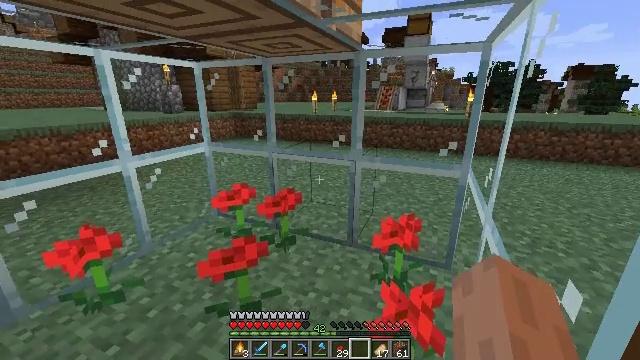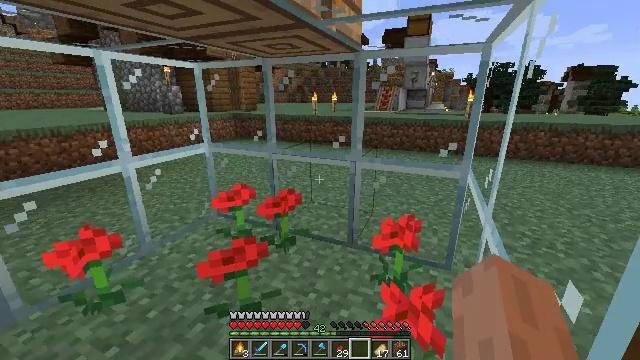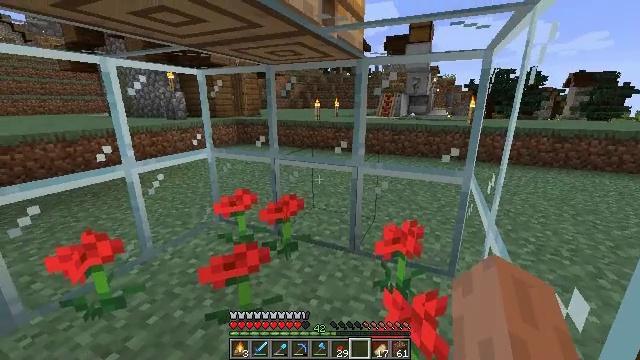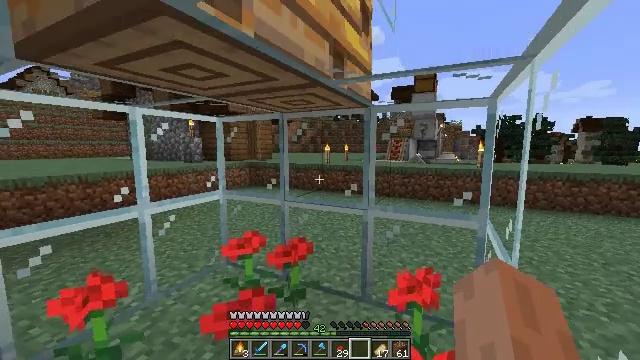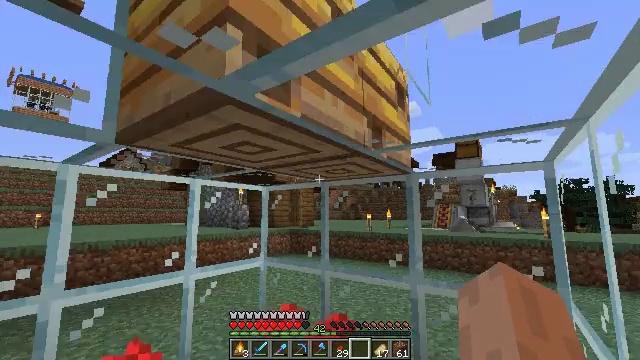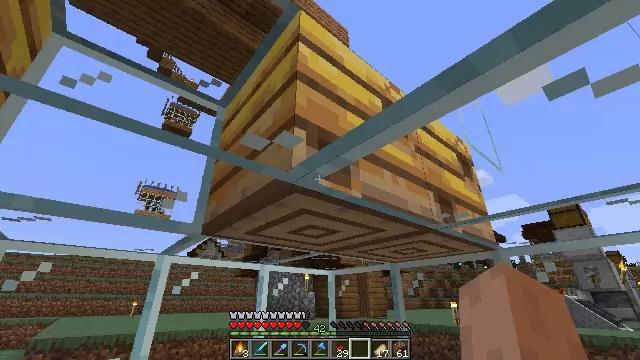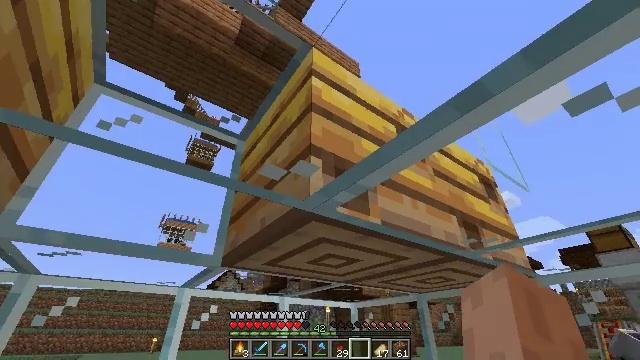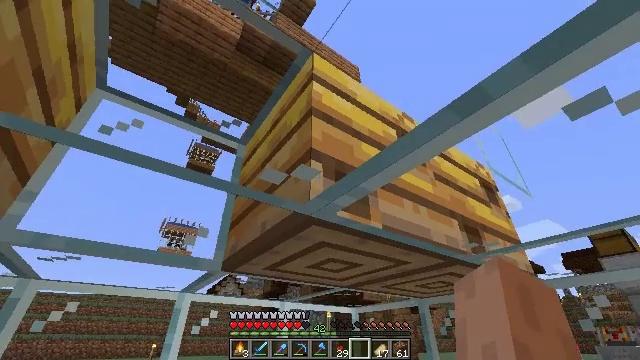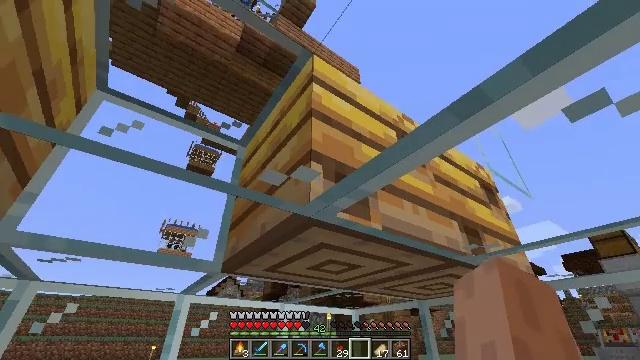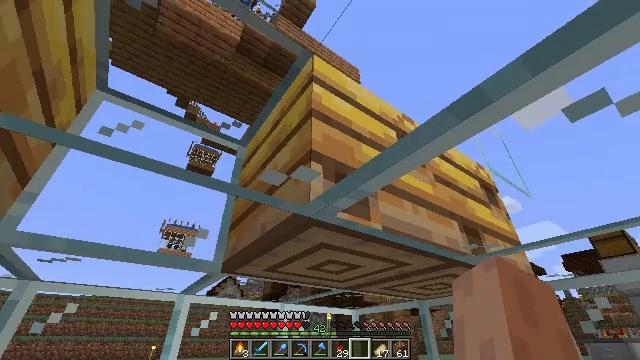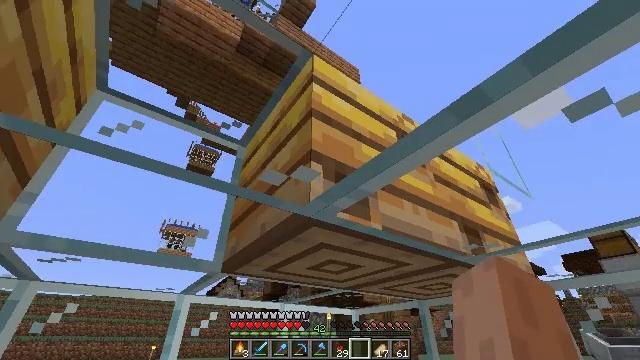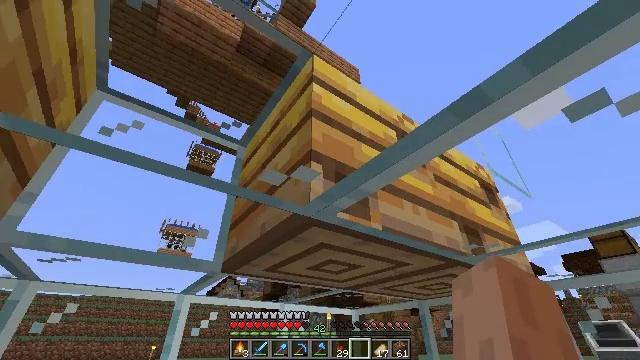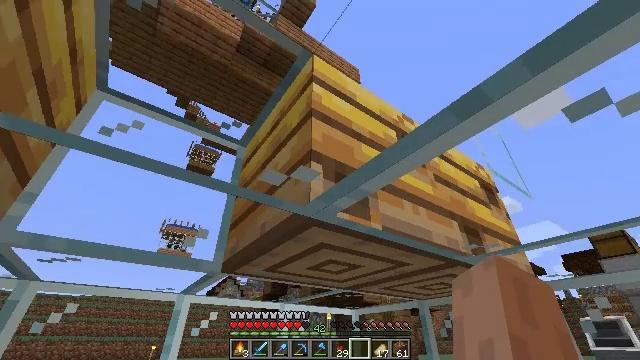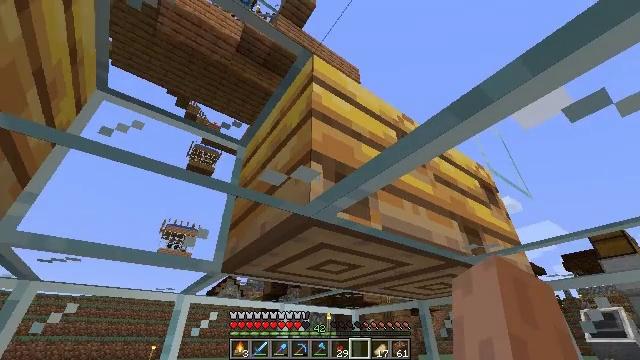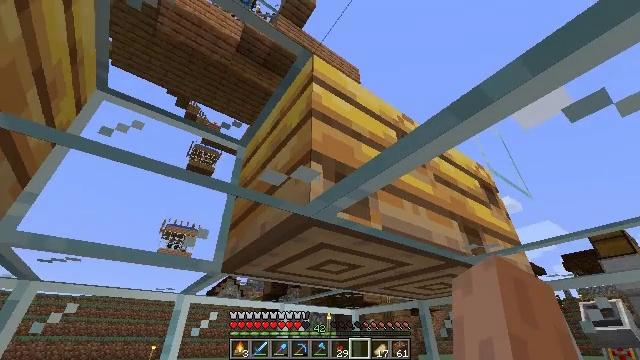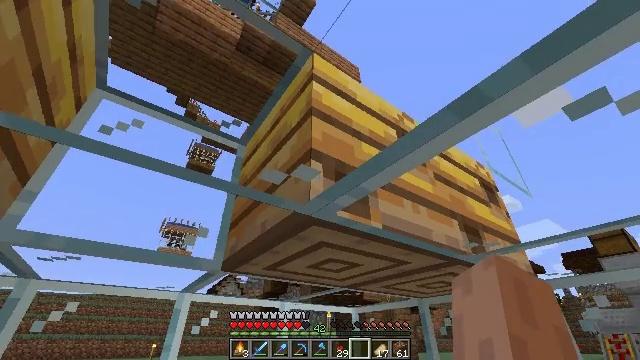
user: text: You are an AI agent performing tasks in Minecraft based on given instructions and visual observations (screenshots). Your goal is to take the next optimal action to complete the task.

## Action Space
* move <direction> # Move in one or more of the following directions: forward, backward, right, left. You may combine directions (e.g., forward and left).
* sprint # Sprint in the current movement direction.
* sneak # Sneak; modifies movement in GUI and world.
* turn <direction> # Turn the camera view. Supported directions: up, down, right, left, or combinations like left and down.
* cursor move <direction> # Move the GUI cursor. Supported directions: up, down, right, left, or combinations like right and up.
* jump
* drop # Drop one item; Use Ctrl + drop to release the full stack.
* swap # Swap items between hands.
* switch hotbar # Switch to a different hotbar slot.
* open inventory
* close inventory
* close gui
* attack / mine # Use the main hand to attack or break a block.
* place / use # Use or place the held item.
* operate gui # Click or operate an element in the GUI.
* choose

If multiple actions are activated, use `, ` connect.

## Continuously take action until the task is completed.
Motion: motion action
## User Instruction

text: Gather bee nest from a tree in the forest.
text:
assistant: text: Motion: no_op
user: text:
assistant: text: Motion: turn up
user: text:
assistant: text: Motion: turn left and up
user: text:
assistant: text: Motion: turn left and up
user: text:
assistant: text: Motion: turn left and up
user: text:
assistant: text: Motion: turn left and up
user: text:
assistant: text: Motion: no_op
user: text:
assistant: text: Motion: no_op
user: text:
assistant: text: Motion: no_op
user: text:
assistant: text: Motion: no_op
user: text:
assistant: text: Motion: no_op
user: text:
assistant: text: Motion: no_op
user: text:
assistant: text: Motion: no_op
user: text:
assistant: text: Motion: no_op
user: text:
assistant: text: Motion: no_op
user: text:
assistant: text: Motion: turn down
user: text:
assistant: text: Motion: turn right and down
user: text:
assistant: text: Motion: turn right and down
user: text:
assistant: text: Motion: turn down
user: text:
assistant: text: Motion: no_op
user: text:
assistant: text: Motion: no_op
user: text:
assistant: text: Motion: no_op
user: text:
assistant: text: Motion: no_op
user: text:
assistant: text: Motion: no_op
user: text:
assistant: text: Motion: no_op
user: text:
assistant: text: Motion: no_op
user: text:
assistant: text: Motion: no_op
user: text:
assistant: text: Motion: no_op
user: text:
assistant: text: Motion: no_op
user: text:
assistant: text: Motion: no_op